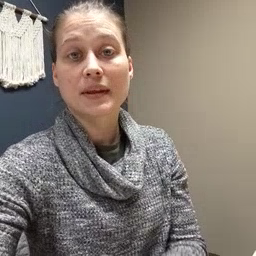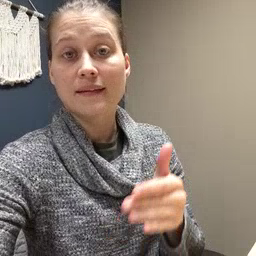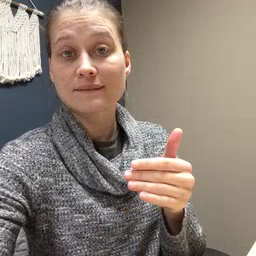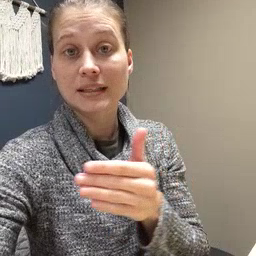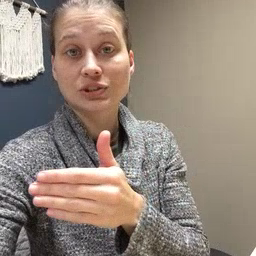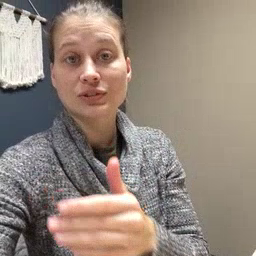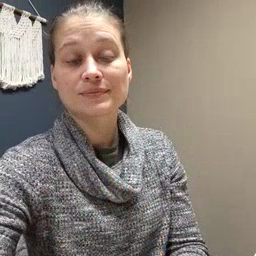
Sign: fish